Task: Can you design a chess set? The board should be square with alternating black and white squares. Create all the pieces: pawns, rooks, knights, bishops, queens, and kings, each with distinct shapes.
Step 2606:
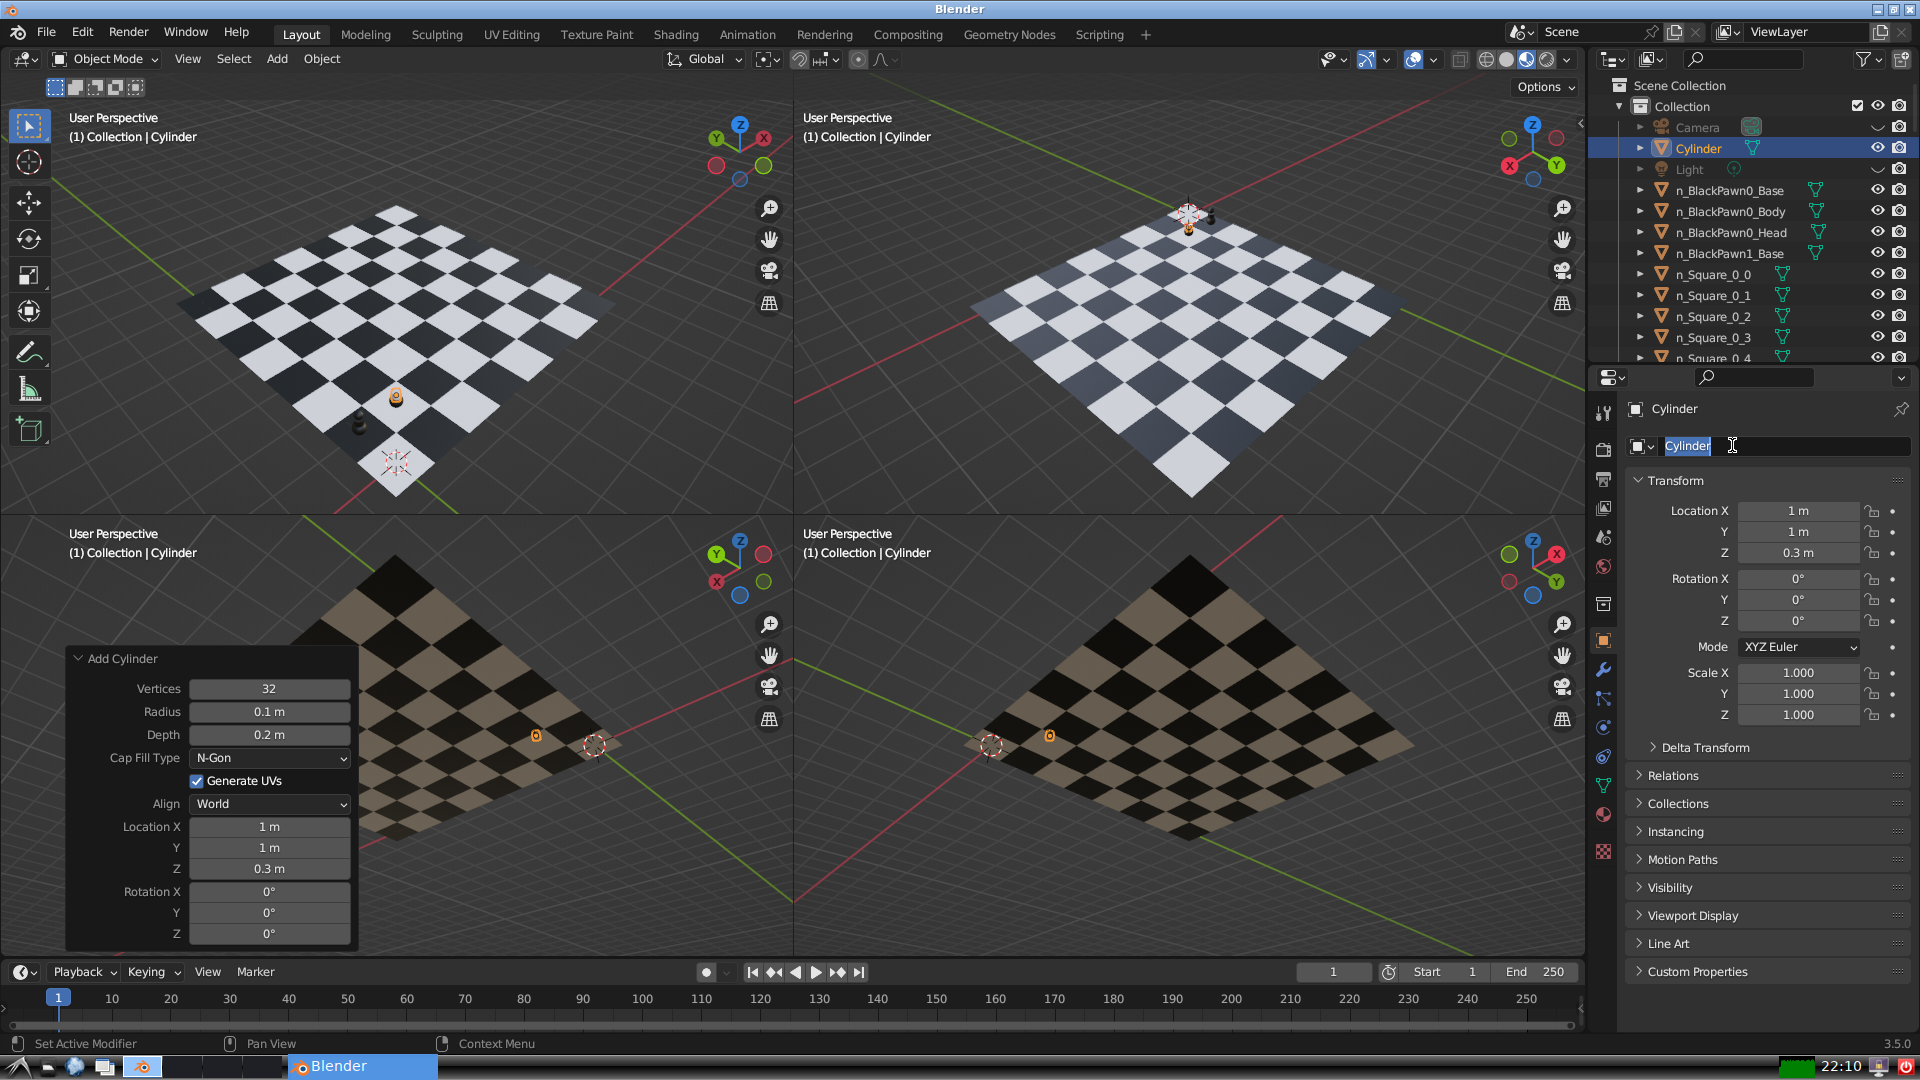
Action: input_text: n_BlackPawn1_Body